Question: I want to make an HTML table with divided into more then one columns just like ms word. Can any one please guide me how I can achieve my goal?

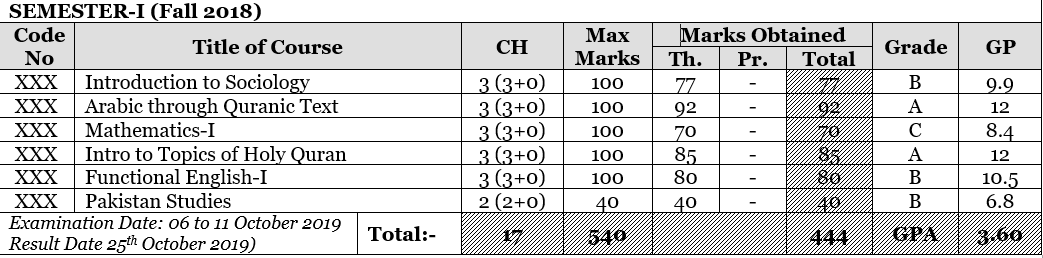
Answer: Here is code for what you want, as shown in image or in ms word.
> Use "rowspan" & "colspan" for merging of cell
'''
table {
border: 1px solid #ddd;
border-collapse: collapse
}
thead {
background: #f2f2f2;
}
table th,
table td {
border: 1px solid #ddd;
padding: 5px;
text-align: center;
}
'''
'''
<table>
<thead>
<tr>
<th rowspan="2">CH</th>
<th rowspan="2">Max Marks</th>
<th colspan="3">Marks Obtained</th>
<th rowspan="2">Grade</th>
<th rowspan="2">GP</th>
</tr>
<tr>
<th>TH.</th>
<th>PR.</th>
<th>Total</th>
</tr>
</thead>
<tbody>
<tr>
<td>1</td>
<td>2</td>
<td>3</td>
<td>4</td>
<td>5</td>
<td>6</td>
<td>7</td>
</tr>
</tbody>
</table>
'''